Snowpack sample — Buffalo Mountain, Silverthorne, Colorado, USA (1/25/25, 10:11 AM MST)
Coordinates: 39.6222, -106.1139
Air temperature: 22 °F
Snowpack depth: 110 cm
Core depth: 20 cm
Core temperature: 48.2 °F
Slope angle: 12°, slope face: 102°
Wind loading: high
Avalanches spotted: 0
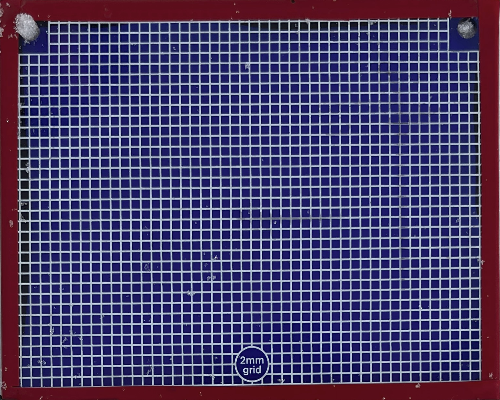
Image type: profile
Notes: No avalanches nearby, collected on the outskirts of a fire break 15 meters from the treeline, on way to Buffalo and Red Mountain